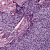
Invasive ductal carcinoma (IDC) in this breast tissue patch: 0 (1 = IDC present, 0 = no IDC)